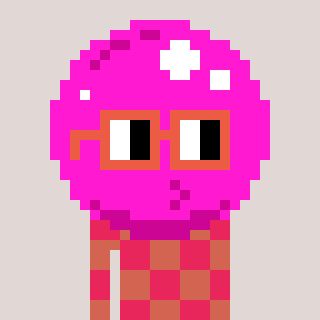
a pixel art character with square orange glasses, a bubblegum-shaped head and a peachy-colored body on a warm background